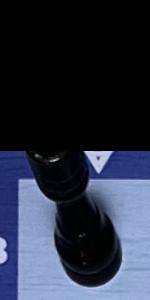
Label: Rook_Black